Question: I have just successfully installed Oracle 11g. Now I have just reached the page:

What would be the username and password to use Oracle Service Manager 11g for the first time?
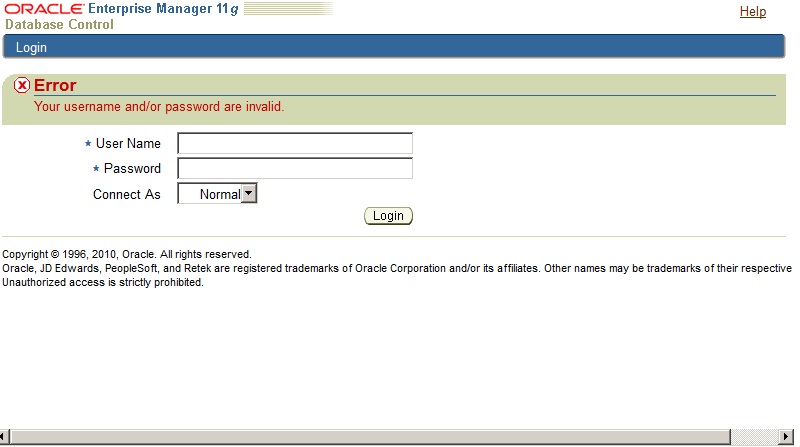
Answer: Did you specify a default password during installation?
If yes try it with the 'sys' username.